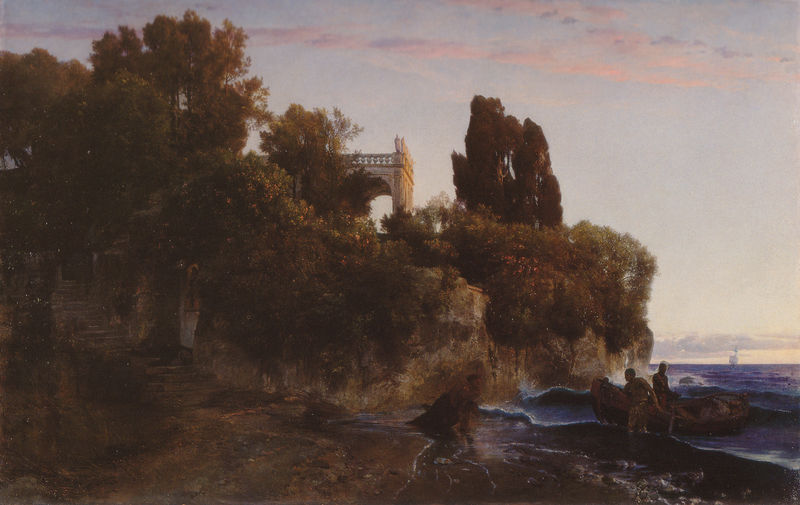
Titel: Schloss am Meer (Mord im Schlossgarten)
Künstler: Arnold Böcklin
Standort: Essen (Ruhr)
Institution: Museum Folkwang
Schlagwörter: baum, blau, dunkel, felsen, gemälde, himmel, laub, meer, wasser, weiß, wolken, bäume, grün, landschaft, menschen, ocker, see, ufer, abend, braun, licht, männer, gebäude, haus, park, weg, wolke, symbolismus, stein, tragen, dämmerung, horizont, natur, stamm, sonne, insel, kind, rosa, boot, garten, zypressen, aussicht, balkon, terrasse, gischt, küste, schiff, segel, strand, wellen, bogen, süden, fischer, segelschiff, fels, klippen, mauer, sonnenuntergang, figuren, rundbogen, böschung, romantik, brandung, querformat, stämme, treppe, ruderboot, aufgang, geländer, stimmung, stufe, stufen, klinger, abendrot, anlegen, klippe, ozean, ruine, balustrade, laubbaum, halbrund, villa, skulpturen, böcklin, feuerbach, treppenstufe, ballustrade, tempel, ankunft, kitsch, träger, gestrandet, bauwerk, duster, dung, sympolismus, mensche4n, villa am meer, anlanden, ume, len